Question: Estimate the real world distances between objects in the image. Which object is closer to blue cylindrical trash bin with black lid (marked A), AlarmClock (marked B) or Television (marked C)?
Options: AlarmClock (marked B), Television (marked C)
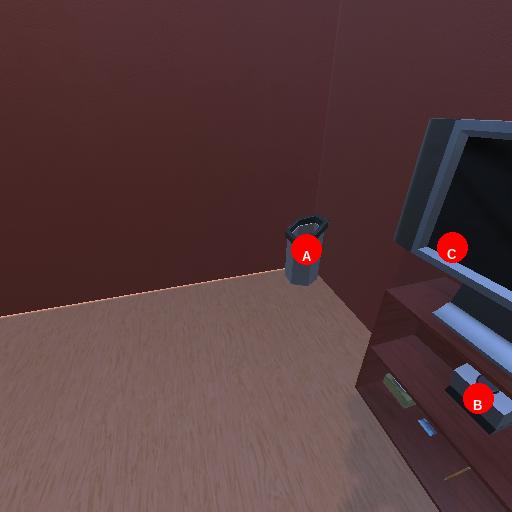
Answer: AlarmClock (marked B)